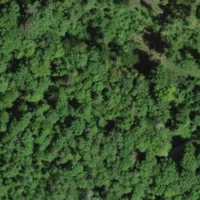
EUNIS habitat code: 41
Species observed at this site:
Polyommatus icarus